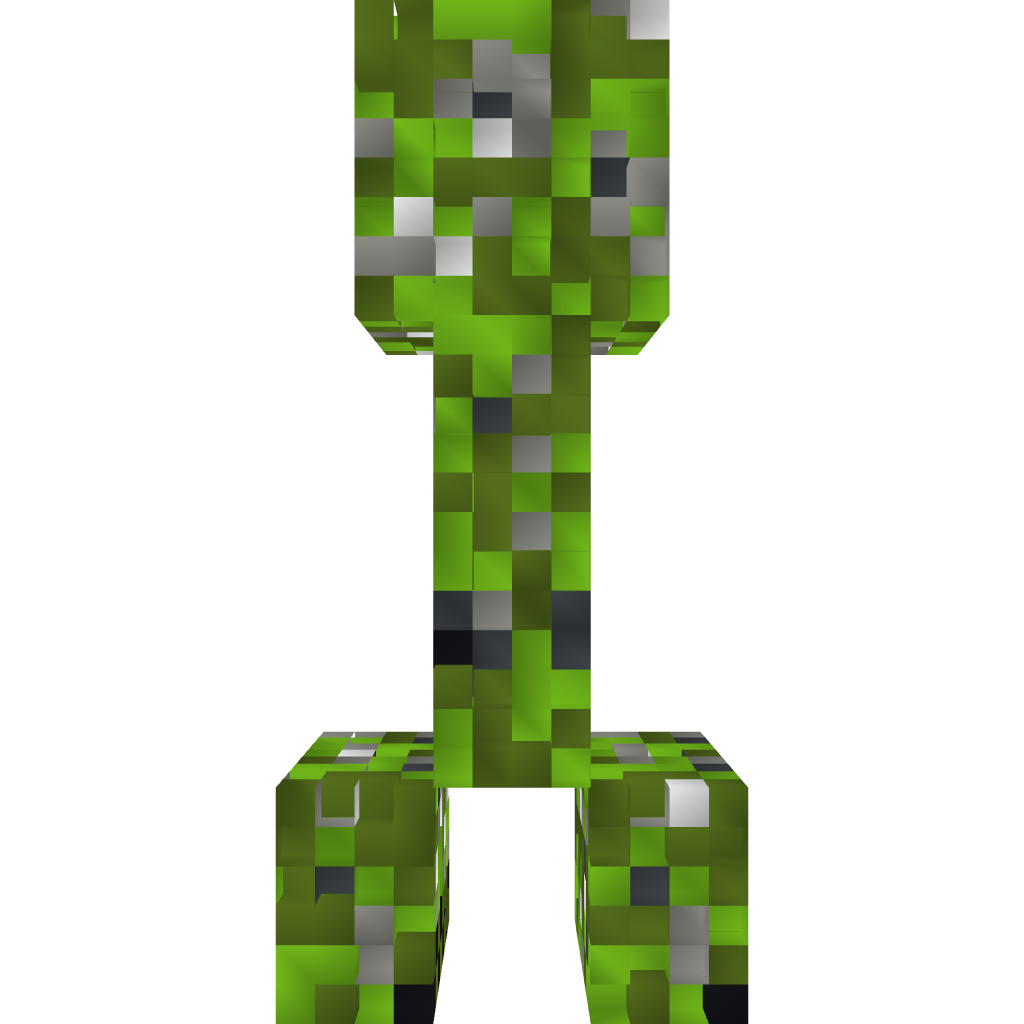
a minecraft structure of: Creeper Statue